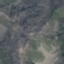
Land use / land cover: HerbaceousVegetation